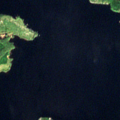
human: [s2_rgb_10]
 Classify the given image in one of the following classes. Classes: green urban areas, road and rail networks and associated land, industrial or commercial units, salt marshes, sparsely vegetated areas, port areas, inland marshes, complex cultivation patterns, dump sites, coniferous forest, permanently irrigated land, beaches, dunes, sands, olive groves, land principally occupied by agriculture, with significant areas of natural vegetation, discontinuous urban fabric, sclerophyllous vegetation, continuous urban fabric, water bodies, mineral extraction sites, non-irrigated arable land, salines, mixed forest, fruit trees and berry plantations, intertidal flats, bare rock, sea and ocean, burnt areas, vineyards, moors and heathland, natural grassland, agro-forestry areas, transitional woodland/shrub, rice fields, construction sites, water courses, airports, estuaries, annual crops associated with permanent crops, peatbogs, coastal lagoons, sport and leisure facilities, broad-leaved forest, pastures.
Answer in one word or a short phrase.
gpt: coniferous forest, water bodies